Question: here's my view.py of dashboard-
'''
from django.views.generic import TemplateView
class IndexView(TemplateView):
def get_template_names(self):
if self.request.user.is_staff:
return ['mytemplates/index.html']
else :
return ['dashboard/index_nonstaff.html','mytemplates/index.html']
'''
So I'm successfully able to fork the app and extend templates but for some reason no values appears on the dashboard

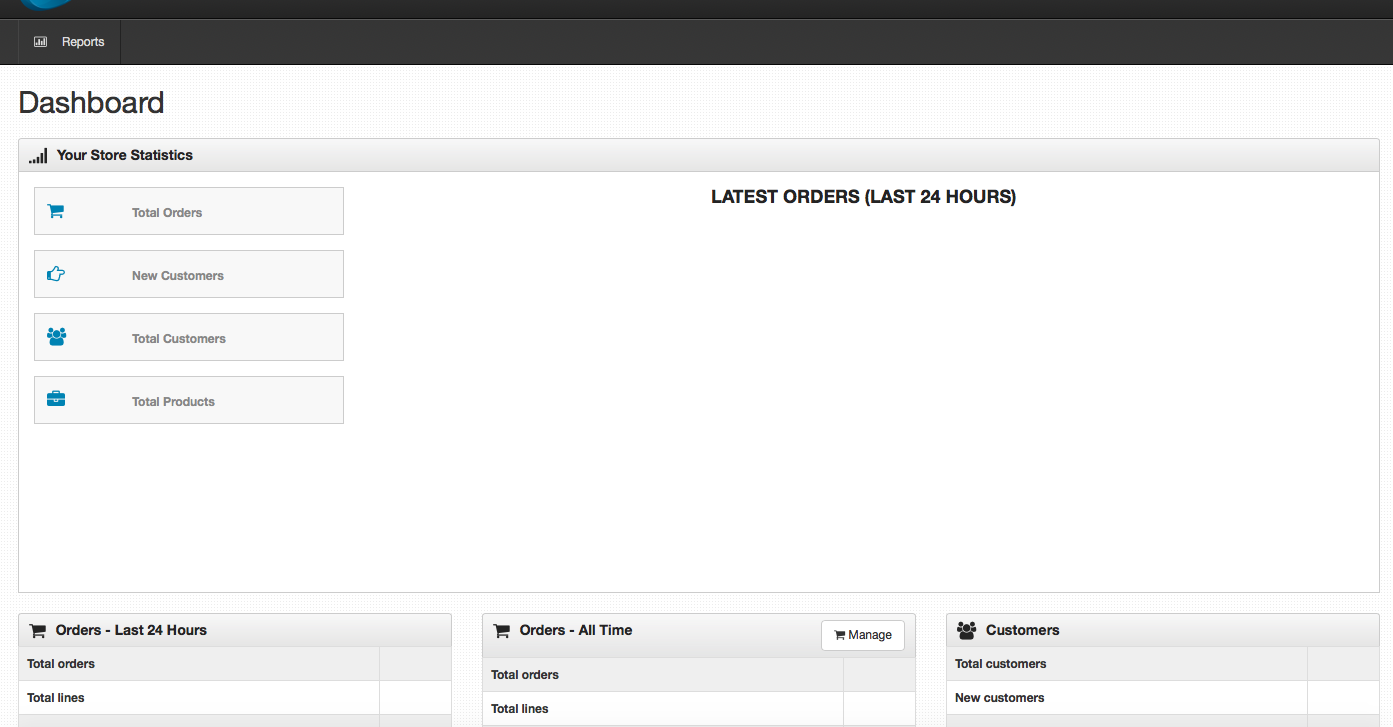
Answer: I was following everything in the documentation correctly, finally figured out the error. In my settings.py I had put the path to my templates before the django-oscars default templates.
Below is a snippet of the correct way how it should be
'''
TEMPLATES = [
'DIRS': [OSCAR_MAIN_TEMPLATE_DIR,
'path to/mytemplates', ],
'''